Question: In a project that I am working now, a new WIX setup project was added by a developer. When I'm trying to get the latest from the TFS that we are using for the code base, the newly added project is shown as incompatible and while building the solution following error is thrown:
Has anyone experienced this before?
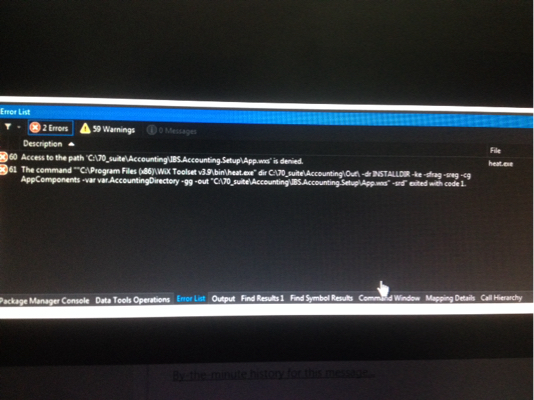
Answer: In a typical team build, the 'TfGetSources' activity will do a to retrieve the source files from TFS source code control. However the will set the attribute on all files retrieved, and any attempt to over-write any source code controlled file, during the build, will result in an error.
Your new project is using the WIX toolset utility to generate the file 'C:8_Suite\Accounting\IBS.Accounting.Setup\App.wxs'. This file is under source code control which means it will be read only. The utility is throwing the error because it can't over-write this file.
One solution is to remove 'C:8_Suite\Accounting\IBS.Accounting.Setup\App.wxs' from team foundation source code control. It is generated by anyway, so doesn't need to be fetched by the 'TfGetSources' activity.
If you need to keep 'C:8_Suite\Accounting\IBS.Accounting.Setup\App.wxs' under source code control, then a work-around would be to remove the read-only attribute from this file. This could be done in the in the new WIX project.